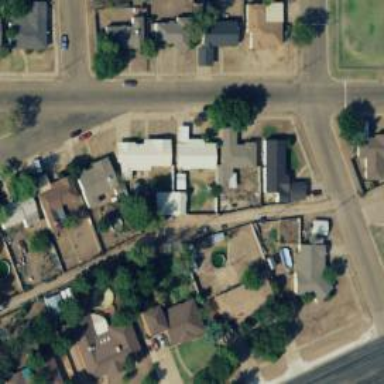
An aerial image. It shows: Alleyway designated as service road.